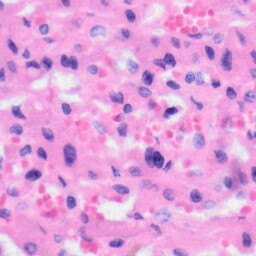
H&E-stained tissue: Liver